Question: A simple server written that listens on port 3000 for '/' request and prints 'Hello World
':
'''
iamfaiz@HP /f/projects
$ mkdir nodeapp
iamfaiz@HP /f/projects
$ cd nodeapp/
iamfaiz@HP /f/projects/nodeapp
$ touch package.json
iamfaiz@HP /f/projects/nodeapp
$ touch app.js
iamfaiz@HP /f/projects/nodeapp
$ touch Procfile
iamfaiz@HP /f/projects/nodeapp
$ node app.js
Listening at port 3000
'''
## app.js
'''
var http = require('http');
http.createServer(function (req, res) {
res.writeHead(200, {'Content-Type': 'text/plain'});
res.end('Hello World
');
}).listen(3000, '127.0.0.1');
console.log('Listening at port 3000');
'''
## package.json
'''
{
"name": "SimpleNodeApp",
"version": "1.0.0",
"description": "",
"main": "app.js",
"scripts": {
"test": "echo "Error: no test specified" && exit 1"
},
"author": "Faiz Ahmed <iamfaizahmed123@gmail.com> (http://google.com/)",
"license": "ISC"
}
'''
## Procfile
'''
web: node app.js
'''
Simple directory structure all files in the root:

After initializing and committing to git repository:
'''
$ git push heroku master
Initializing repository, done.
Counting objects: 8, done.
Delta compression using up to 4 threads.
Compressing objects: 100% (6/6), done.
Writing objects: 100% (8/8), 915 bytes | 0 bytes/s, done.
Total 8 (delta 1), reused 0 (delta 0)
-----> Node.js app detected
PRO TIP: Specify a node version in package.json
See https://devcenter.heroku.com/articles/nodejs-support
-----> Defaulting to latest stable node: 0.10.32
-----> Downloading and installing node
-----> Exporting config vars to environment
-----> Installing dependencies
npm WARN package.json SimpleNodeApp@1.0.0 No description
npm WARN package.json SimpleNodeApp@1.0.0 No repository field.
npm WARN package.json SimpleNodeApp@1.0.0 No README data
-----> Cleaning up node-gyp and npm artifacts
-----> Building runtime environment
-----> Discovering process types
Procfile declares types -> web
-----> Compressing... done, 5.4MB
-----> Launching... done, v3
http://tranquil-reaches-1850.herokuapp.com/ deployed to Heroku
To git@heroku.com:tranquil-reaches-1850.git
* [new branch] master -> master
iamfaiz@HP /f/projects/nodeapp (master)
$ heroku open
Opening tranquil-reaches-1850... done
'''
You can see it for yourself: <URL>
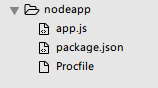
Answer: You must not listen on 127.0.0.1 but on 0.0.0.0
'''
var http = require('http');
http.createServer(function (req, res) {
res.writeHead(200, {'Content-Type': 'text/plain'});
res.end('Hello World
');
}).listen(3000, '0.0.0.0');
'''
I also recommend you to get the port to listen in the env variable like this:
'''
var http = require('http');
http.createServer(function (req, res) {
res.writeHead(200, {'Content-Type': 'text/plain'});
res.end('Hello World
');
}).listen(process.env.PORT, '0.0.0.0');
'''